Question: im trying to access my localhost i.e. localhost/app and trying to get back some data back in json, this is the php script
'''
<?php
header('Access-Control-Allow-Origin: *');
//test if a post request came
if(isset($_POST)) {
//return a json request
$contactDetails = array(
"email" => "some@some.com",
"twitter" => "@example",
);
echo json_encode($contactDetails);
}
?>
'''
this php file is located at index.php
im trying to access this page using localhost/app page but im getting 301 error in firebug, i dont know why, any help appreciated
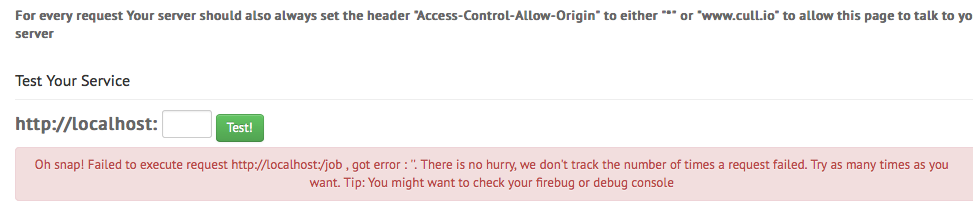
Answer: You're trying to access a localhost URL from an external (i.e. a live) website? That website would have no way of accessing your localhost unless you've given it a public IP, which I'm assuming you haven't.